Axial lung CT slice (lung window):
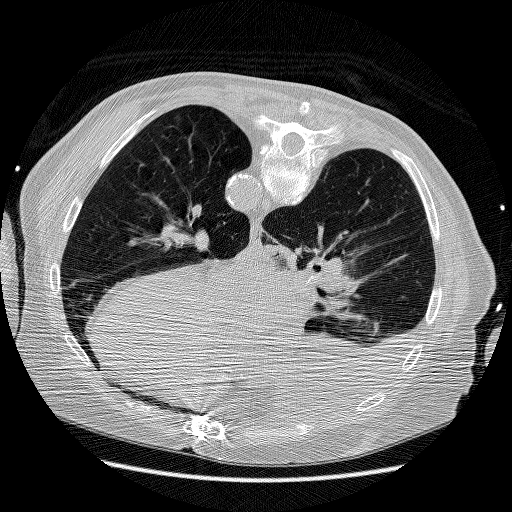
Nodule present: no